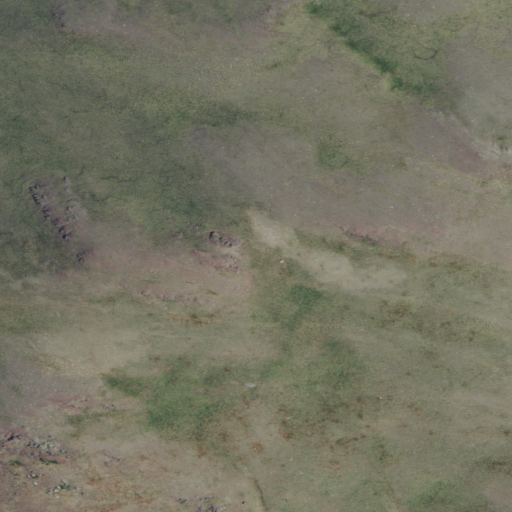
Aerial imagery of mountain in Montana named Baldy Mountain containing grassland and shrub